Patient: sex M, age 22
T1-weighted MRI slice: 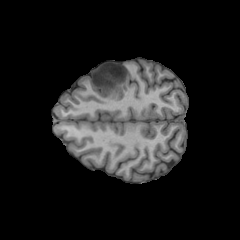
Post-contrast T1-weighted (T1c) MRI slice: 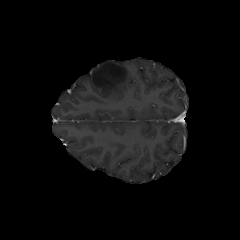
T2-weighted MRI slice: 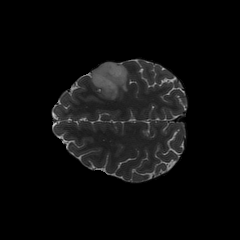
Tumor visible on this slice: yes
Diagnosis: Astrocytoma, IDH-mutant
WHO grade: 2